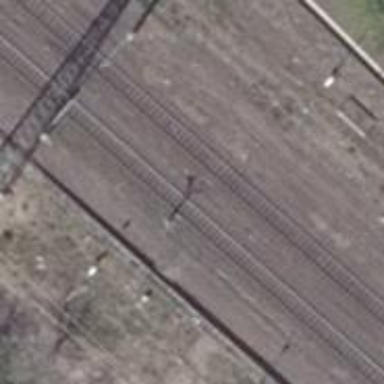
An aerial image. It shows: Railway signal.